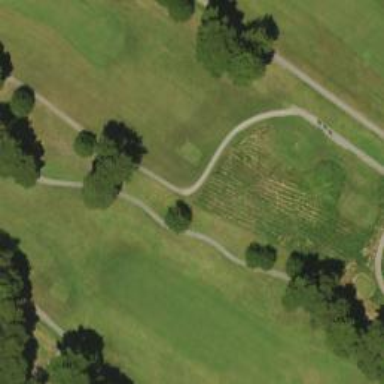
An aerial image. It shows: Service road designated as golf cart path.